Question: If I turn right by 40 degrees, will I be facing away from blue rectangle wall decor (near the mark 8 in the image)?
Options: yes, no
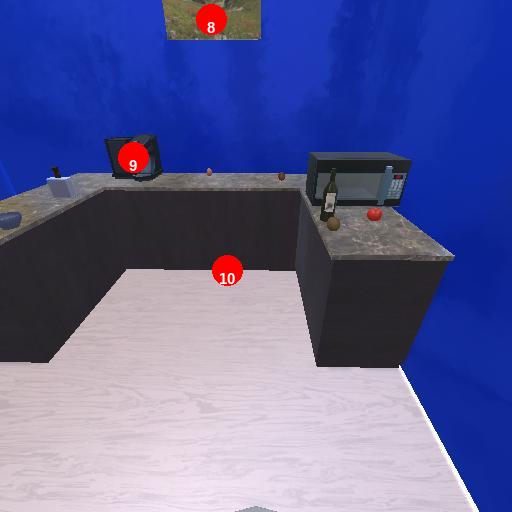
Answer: yes